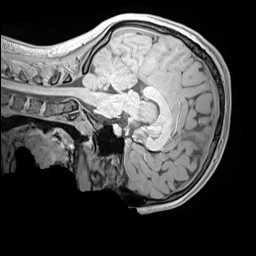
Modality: MP2RAGE
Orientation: sagittal
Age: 11
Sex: female
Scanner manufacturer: siemens
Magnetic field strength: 3 T
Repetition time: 4 s
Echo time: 0.00303 s